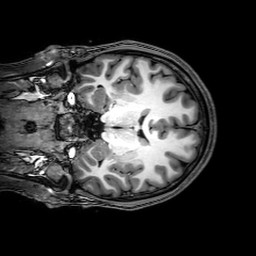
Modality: T1w
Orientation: coronal
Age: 21
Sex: male
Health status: healthy
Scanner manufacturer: philips
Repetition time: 0.008159 s
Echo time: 0.00375 s